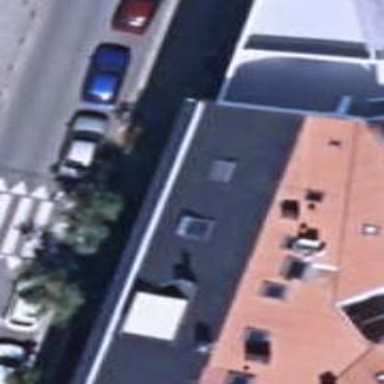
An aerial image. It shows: Pub.